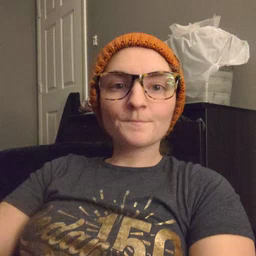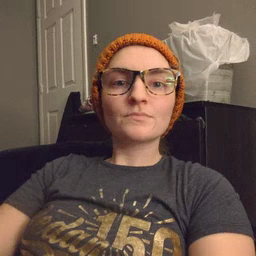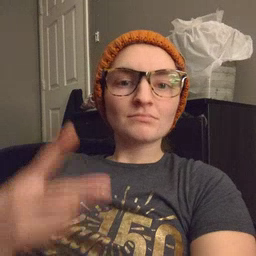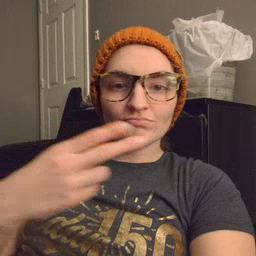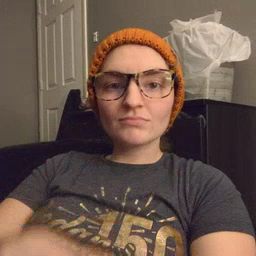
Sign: scissors